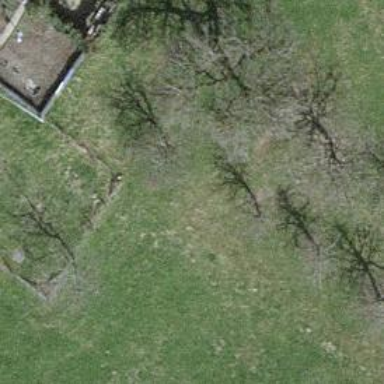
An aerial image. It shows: Single tag "natural: tree."